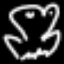
Label: frog